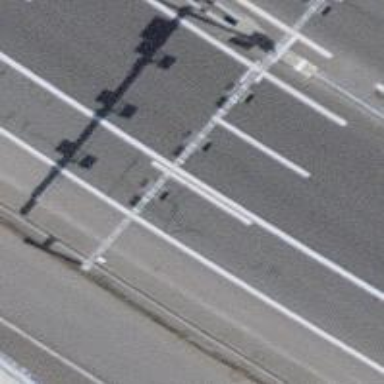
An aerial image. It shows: Gantry structure.